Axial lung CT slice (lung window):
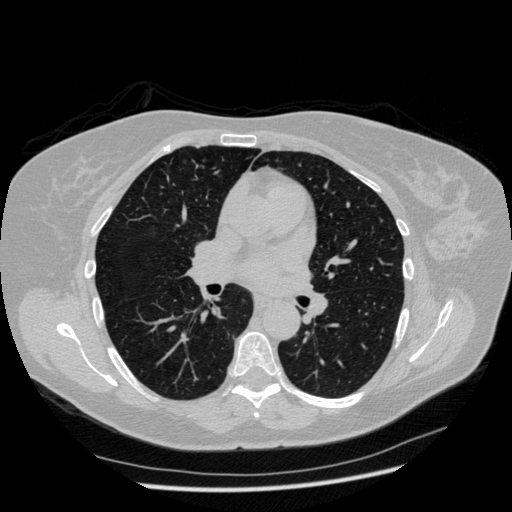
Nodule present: no